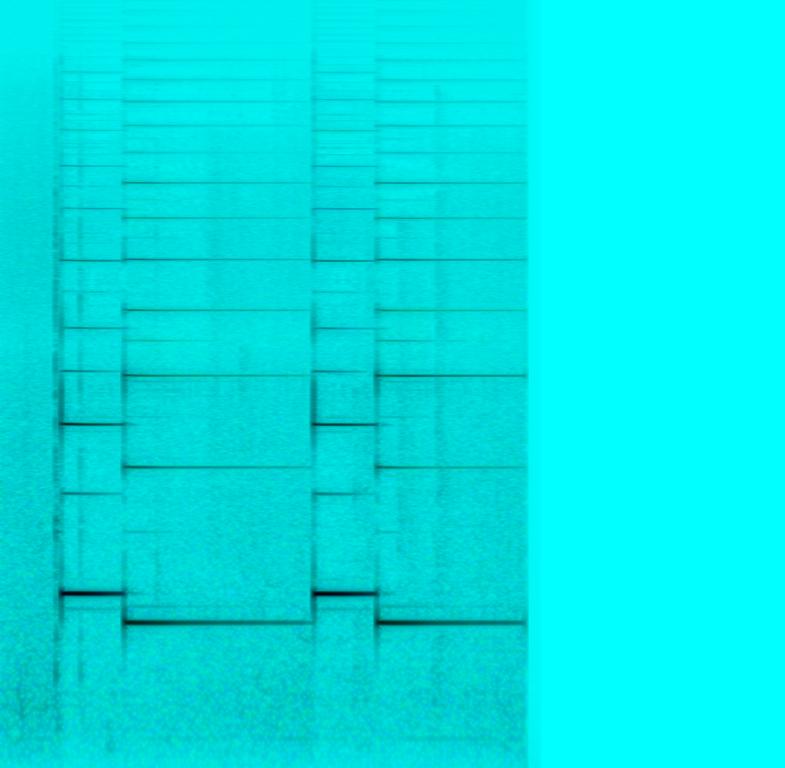
The low quality recording features a sound of a digital bell, followed by crowd noises in the background. The recording is noisy and in mono.